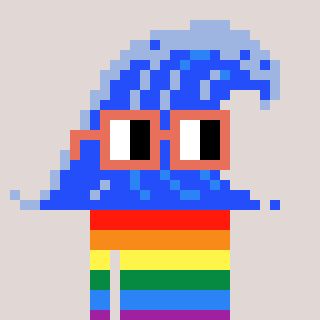
a pixel art character with square orange glasses, a wave-shaped head and a orange-colored body on a warm background